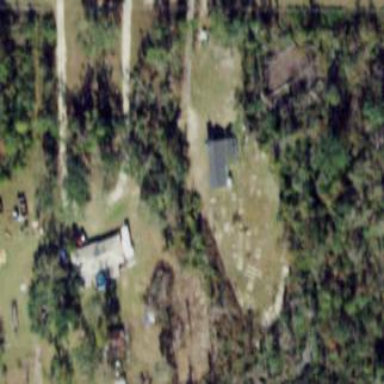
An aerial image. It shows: Cemetery.